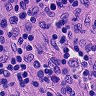
Metastatic tissue present: no